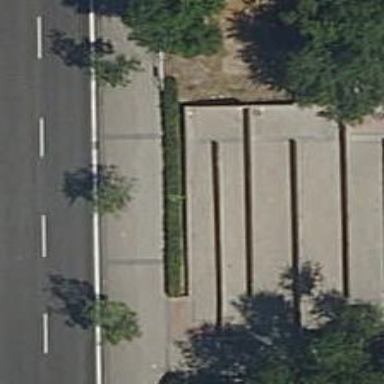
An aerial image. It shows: Footway made of paving stones.